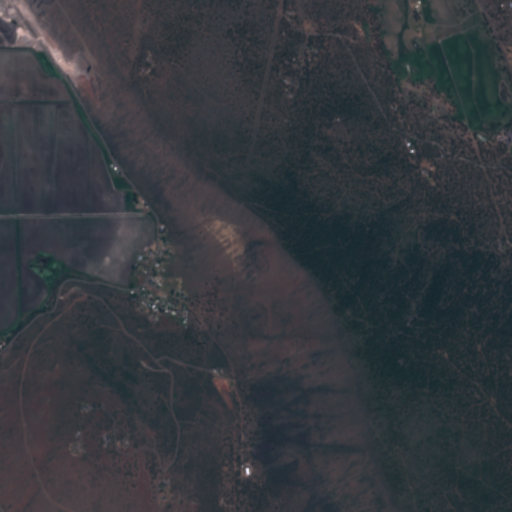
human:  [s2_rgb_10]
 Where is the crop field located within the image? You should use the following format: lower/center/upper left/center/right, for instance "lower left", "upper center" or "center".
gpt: The crop field is located in the left of the image.
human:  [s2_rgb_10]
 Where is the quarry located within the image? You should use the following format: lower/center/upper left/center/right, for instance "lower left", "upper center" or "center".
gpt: The quarry is located in the upper left of the image.
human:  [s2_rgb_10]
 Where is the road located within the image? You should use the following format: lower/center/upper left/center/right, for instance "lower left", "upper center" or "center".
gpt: There is no road in the image.